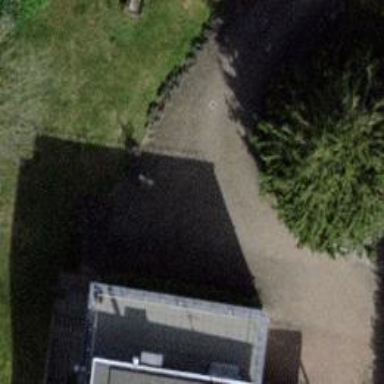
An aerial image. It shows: Driveway.